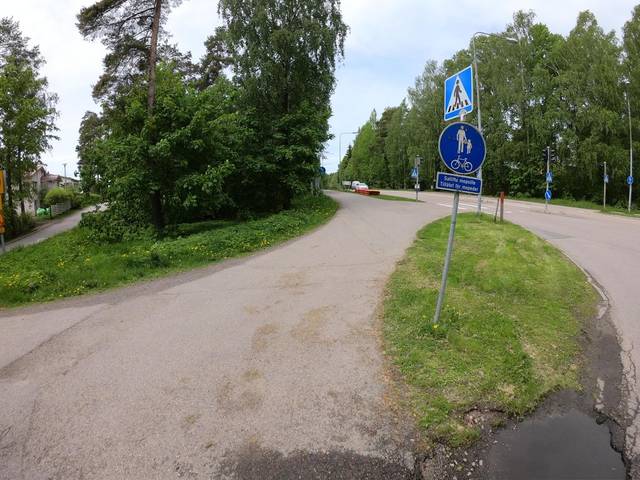
Region: Finland
Coordinates: 60.201, 24.804